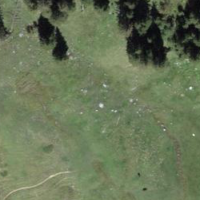
EUNIS habitat code: 23
Species observed at this site:
Pseudochorthippus parallelus
Stauroderus scalaris